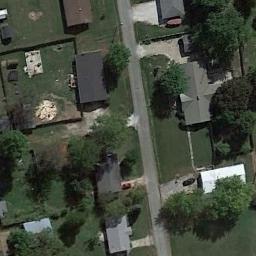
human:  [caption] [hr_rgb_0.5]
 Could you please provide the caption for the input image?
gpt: Mid-sized residential areas are surrounded by roads .

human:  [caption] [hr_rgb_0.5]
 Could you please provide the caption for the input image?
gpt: The medium residential area has some neatly arranged houses and trees on the grass and a road goes through the medium residential area .

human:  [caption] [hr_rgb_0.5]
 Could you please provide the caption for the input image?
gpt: There are some buildings on green lawns on the medium residential area .

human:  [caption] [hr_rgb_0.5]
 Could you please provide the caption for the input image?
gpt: The medium residential is on the grass next to some trees and road .

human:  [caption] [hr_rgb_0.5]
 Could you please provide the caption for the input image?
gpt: There is a road in the middle residential area .